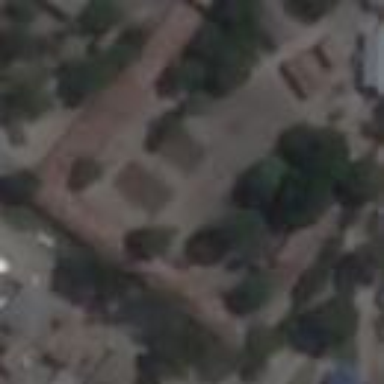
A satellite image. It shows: School.